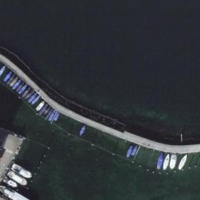
EUNIS habitat code: 14
Species observed at this site:
Certhia brachydactyla
Tachybaptus ruficollis
Podiceps grisegena
Corvus corone
Podiceps cristatus
Fulica atra
Anas crecca
Podiceps nigricollis
Buteo buteo
Gallinago gallinago
Larus cachinnans
Spinus spinus
Chroicocephalus ridibundus
Larus michahellis
Cygnus olor
Gallinula chloropus
Columba livia
Motacilla cinerea
Cyanistes caeruleus
Mergus serrator
Anas platyrhynchos
Sturnus vulgaris
Larus canus
Streptopelia decaocto
Aythya ferina
Corvus frugilegus
Aythya fuligula
Passer domesticus
Fringilla coelebs
Tadorna tadorna
Mareca penelope
Passer montanus
Turdus merula
Phalacrocorax carbo
Spatula clypeata
Mareca strepera
Parus major
Mergellus albellus
Mergus merganser
Milvus milvus
Sterna hirundo
Columba oenas
Larus argentatus
Cinclus cinclus
Ichthyaetus melanocephalus
Motacilla alba